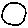
Label: moon